Field crop: maize
Growth stage: 2
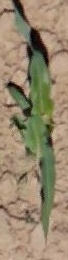
Species: maize